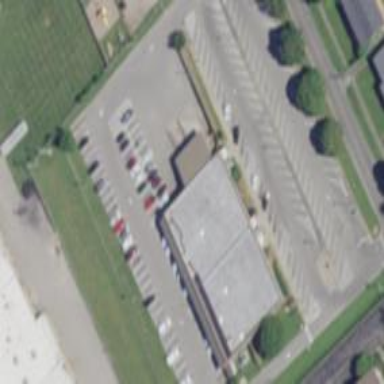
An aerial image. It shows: Post office building.